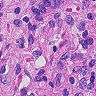
Metastatic tissue present: no